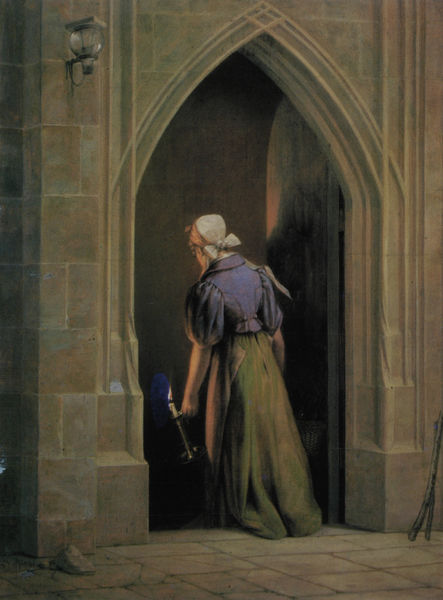
Titel: Am Meißner Schloßkeller
Künstler: Georg Friedrich Kersting
Institution: (Privatbesitz)
Schlagwörter: blau, dunkel, gemälde, weiß, gelb, grün, braun, frau, grau, hell, kleid, lampe, laterne, licht, nacht, orange, rücken, schwarz, tür, gebäude, schloss, tuch, beige, haube, rock, schleife, jacke, wand, architektur, arm, bluse, falten, faru, kleidung, lang, rahmen, stein, steine, ärmel, bildnis, niederlande, porträt, ast, dämmerung, kirche, boden, dunkelheit, gewand, reich, leuchte, gotik, puffärmel, stock, kopfbedeckung, schürze, magd, bogen, fassade, mauer, lila, weis, treppe, treppen, kopftuch, kerze, leuchter, stufen, lichteinfall, besen, tor, bögen, eingang, fugen, gang, keller, offen, lappen, burg, kirch, kloster, torbogen, mauerwerk, rippen, fliesen, vermeer, kurz, kathedrale, gemäuer, portal, kerzenhalter, kerzenleuchter, öffnung, quader, sandstein, gotisch, spitzbogen, mittelalter, messe, treppenhaus, platten, geöffnet, dienstmagd, eimer, gothik, klei, putzfrau, steinboden, tpr, verließ, fackel, kiche, bolero, sptizbogen, frau tür, wandlaterne